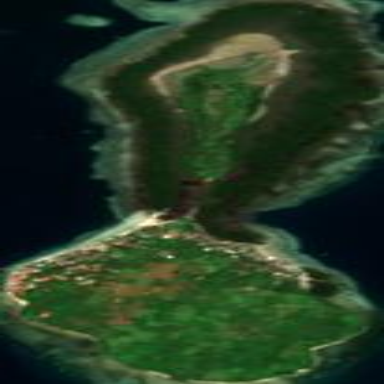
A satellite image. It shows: Island with natural coastline.